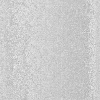
Atmospheric dust classification: dusty